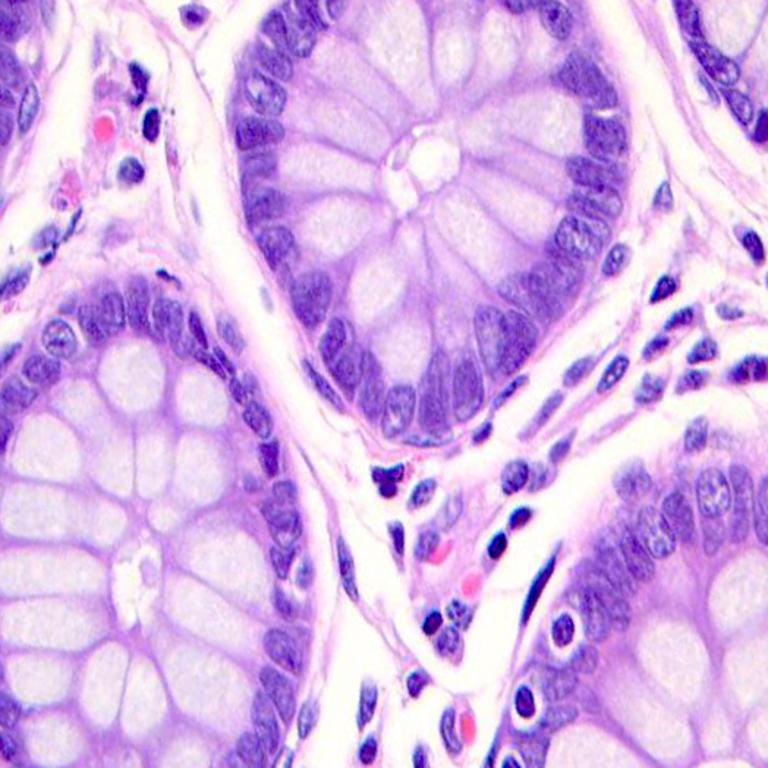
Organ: colon
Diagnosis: benign